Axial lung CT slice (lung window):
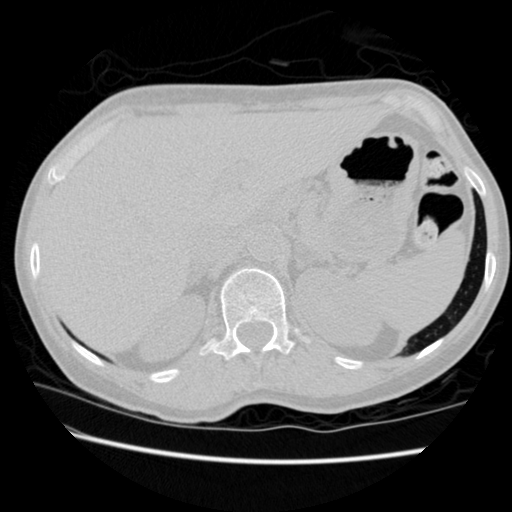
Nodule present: no